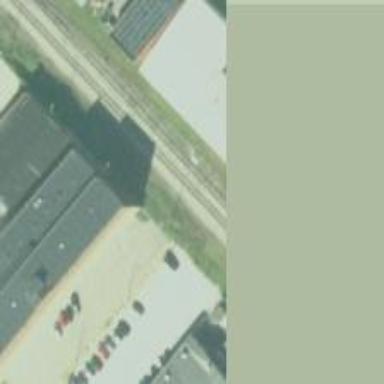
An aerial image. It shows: Railway siding for service.